Aerial crown-view tile of a tropical tree (Barro Colorado Island, Panama), acquired 20250217:
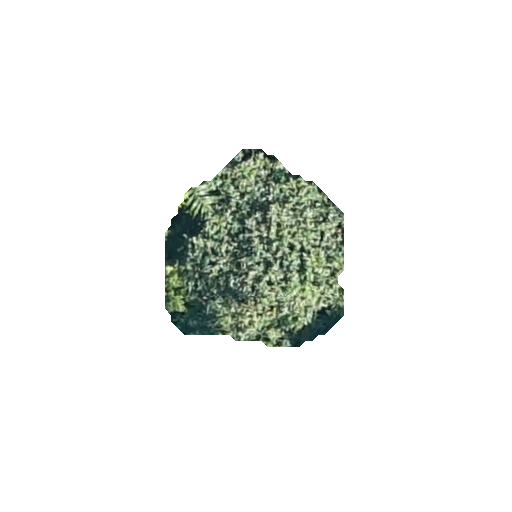
Species: Miconia argentea
GBIF accepted scientific name: Miconia argentea
Crown area: 40.845 m²